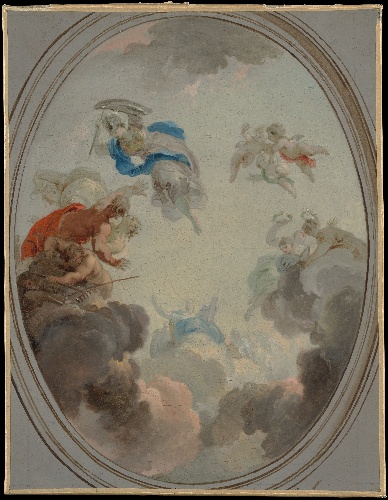
Title: Allegory of Government: Wisdom Defeating Discord
Artist: Jacob de Wit
Artist bio: Dutch, Amsterdam 1695–1754 Amsterdam
Object type: Painting, sketch for a ceiling decoration
Classification: Paintings
Medium: Oil on canvas
Dimensions: 20 1/8 x 15 3/8 in. (51.1 x 39.1 cm)
Department: European Paintings
Credit line: Gift of J. Pierpont Morgan, 1906
Accession year: 1907
Repository: Metropolitan Museum of Art, New York, NY
Tags: Clouds|Putti|Sky|Allegory